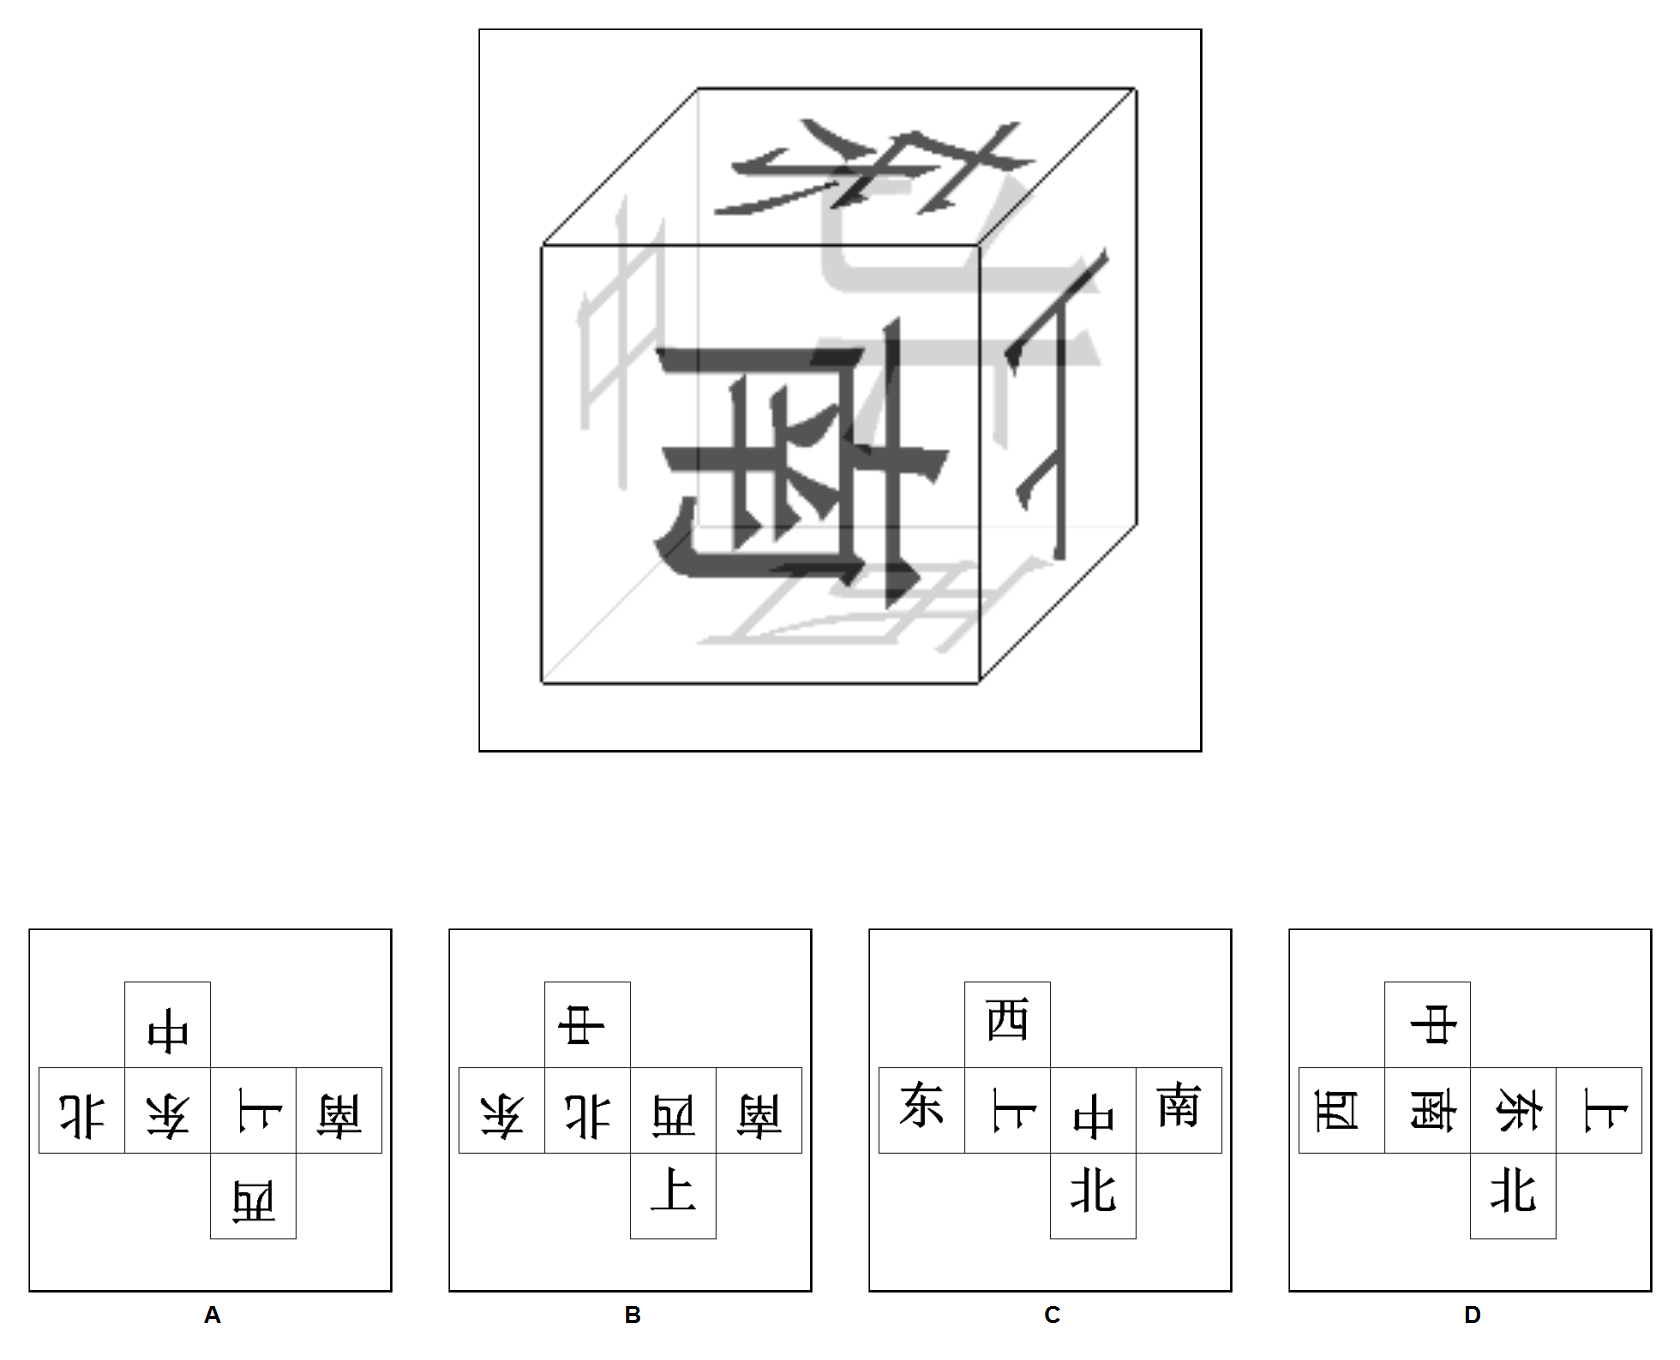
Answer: B